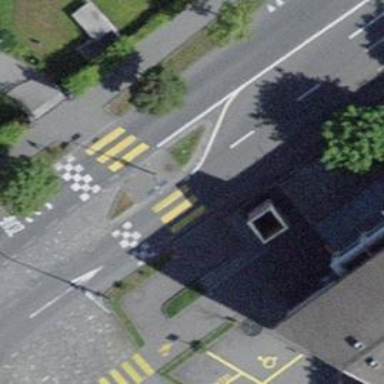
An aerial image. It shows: Asphalt footway leading to traffic island.